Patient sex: M
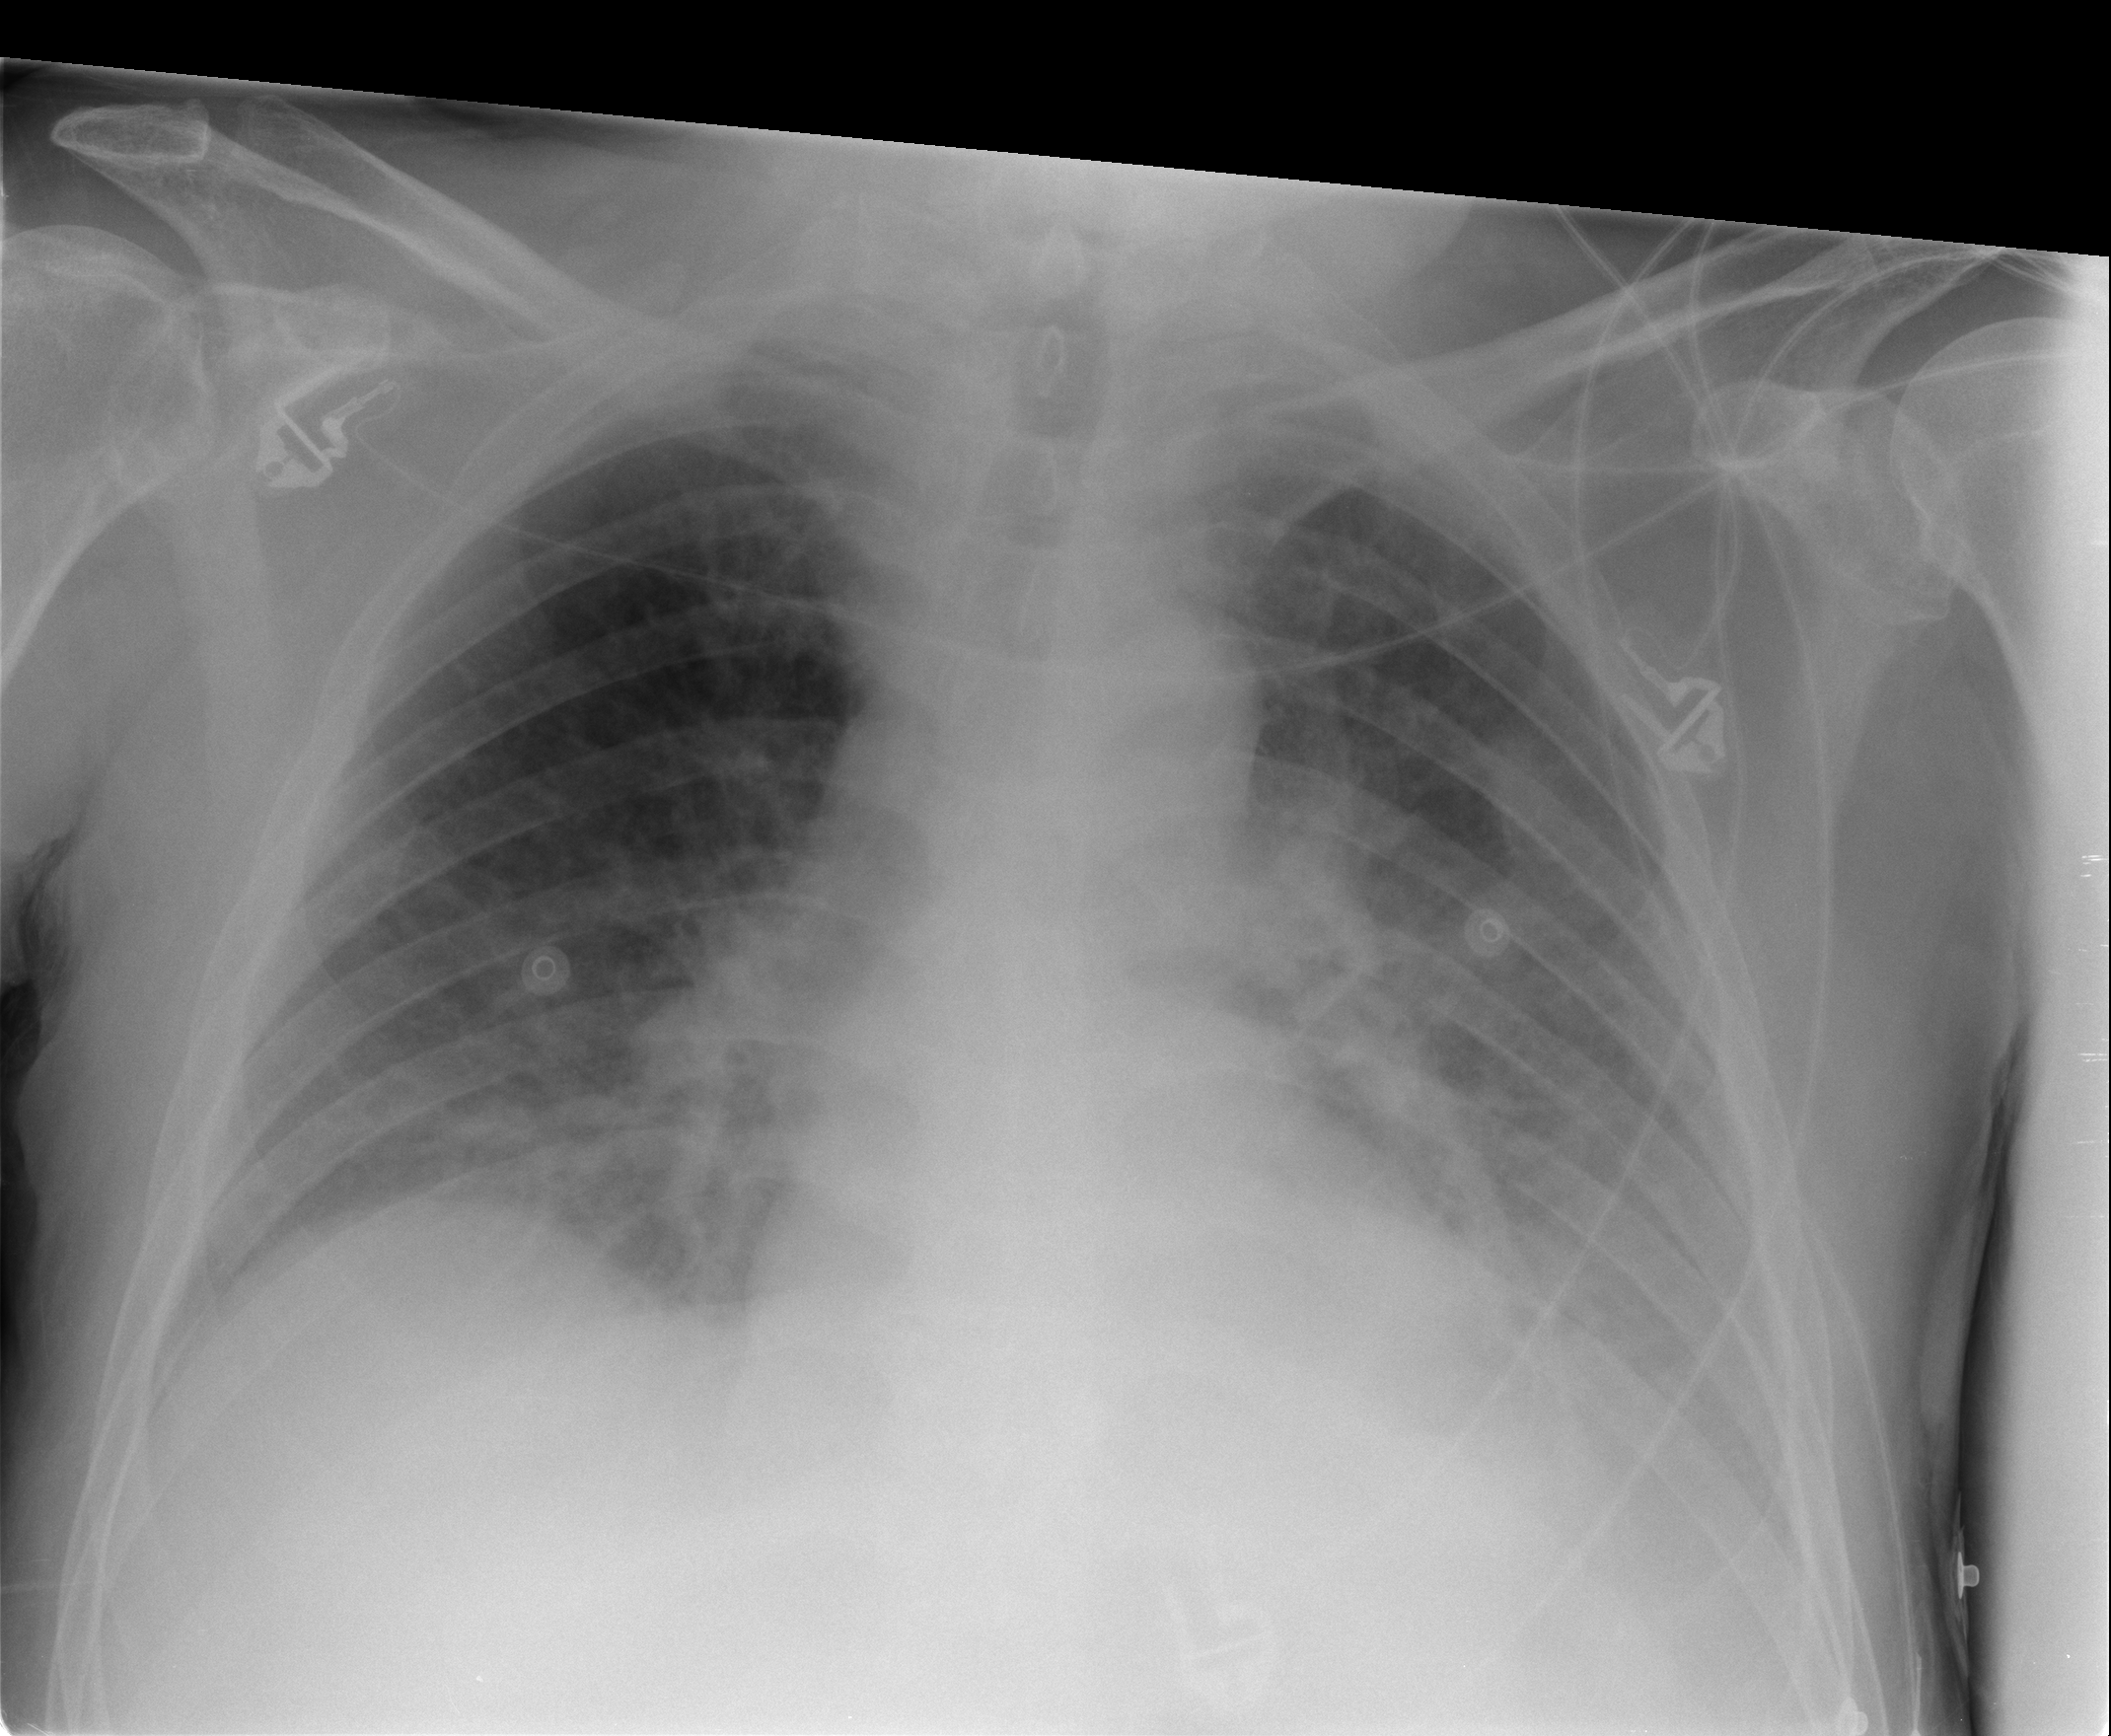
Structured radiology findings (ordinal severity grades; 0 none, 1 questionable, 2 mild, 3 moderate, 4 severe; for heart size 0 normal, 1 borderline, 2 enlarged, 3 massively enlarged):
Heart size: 1
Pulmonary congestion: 3
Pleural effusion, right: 2
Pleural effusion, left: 2
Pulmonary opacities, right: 2
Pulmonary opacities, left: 2
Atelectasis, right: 2
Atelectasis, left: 2